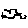
Label: car